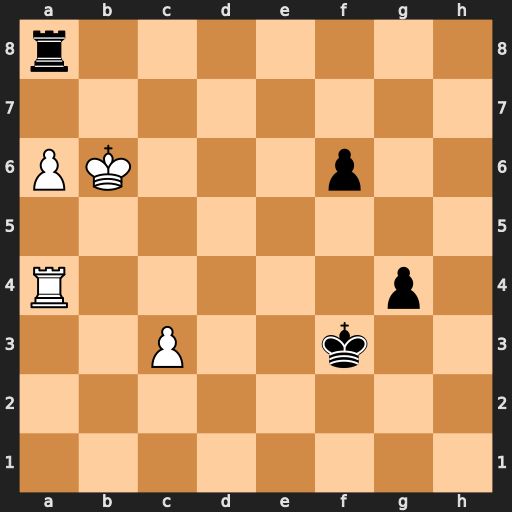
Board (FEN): r7/8/PK3p2/8/R5p1/2P2k2/8/8
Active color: w
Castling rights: -
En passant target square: -
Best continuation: Kb7 Rg8 a7